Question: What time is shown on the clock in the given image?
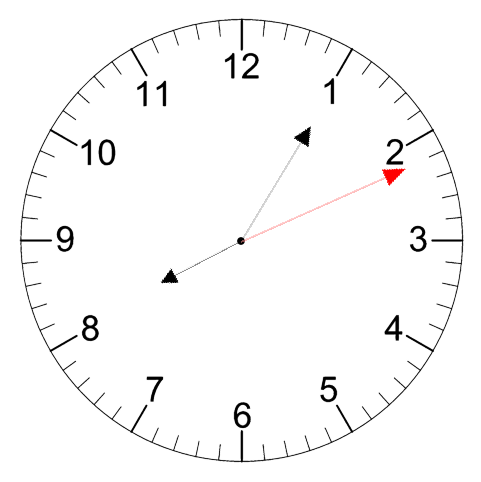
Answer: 08:05:11